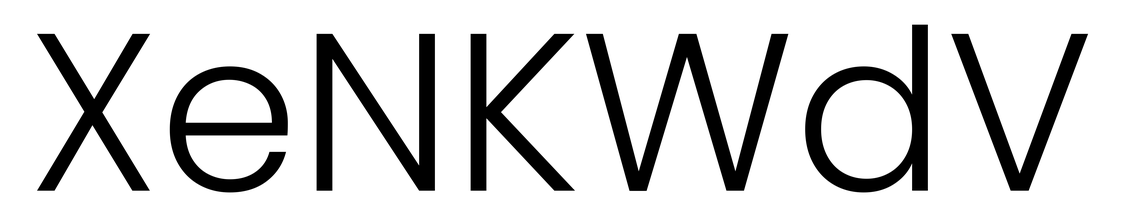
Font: Poppins-Light